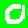
Digit: 0